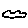
Label: cloud